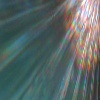
Label: sunburn